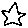
Label: star